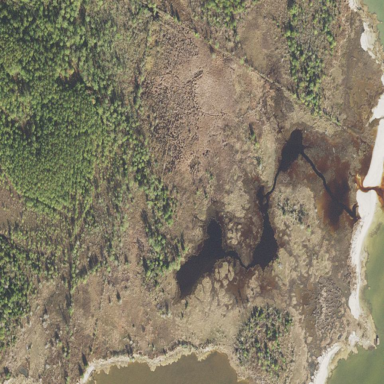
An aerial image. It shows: Tidal saltmarsh wetland.